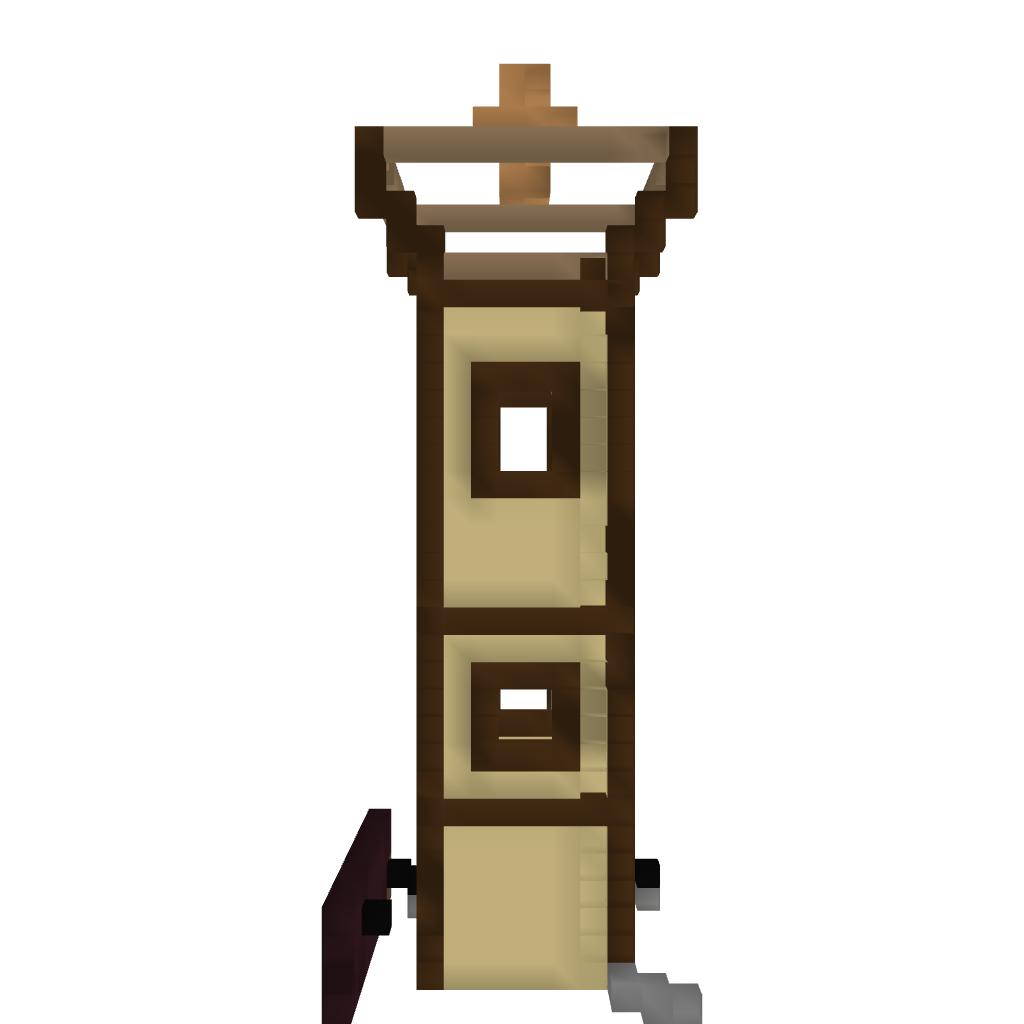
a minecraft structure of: paci tower